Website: bh-photo
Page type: customer-info-address
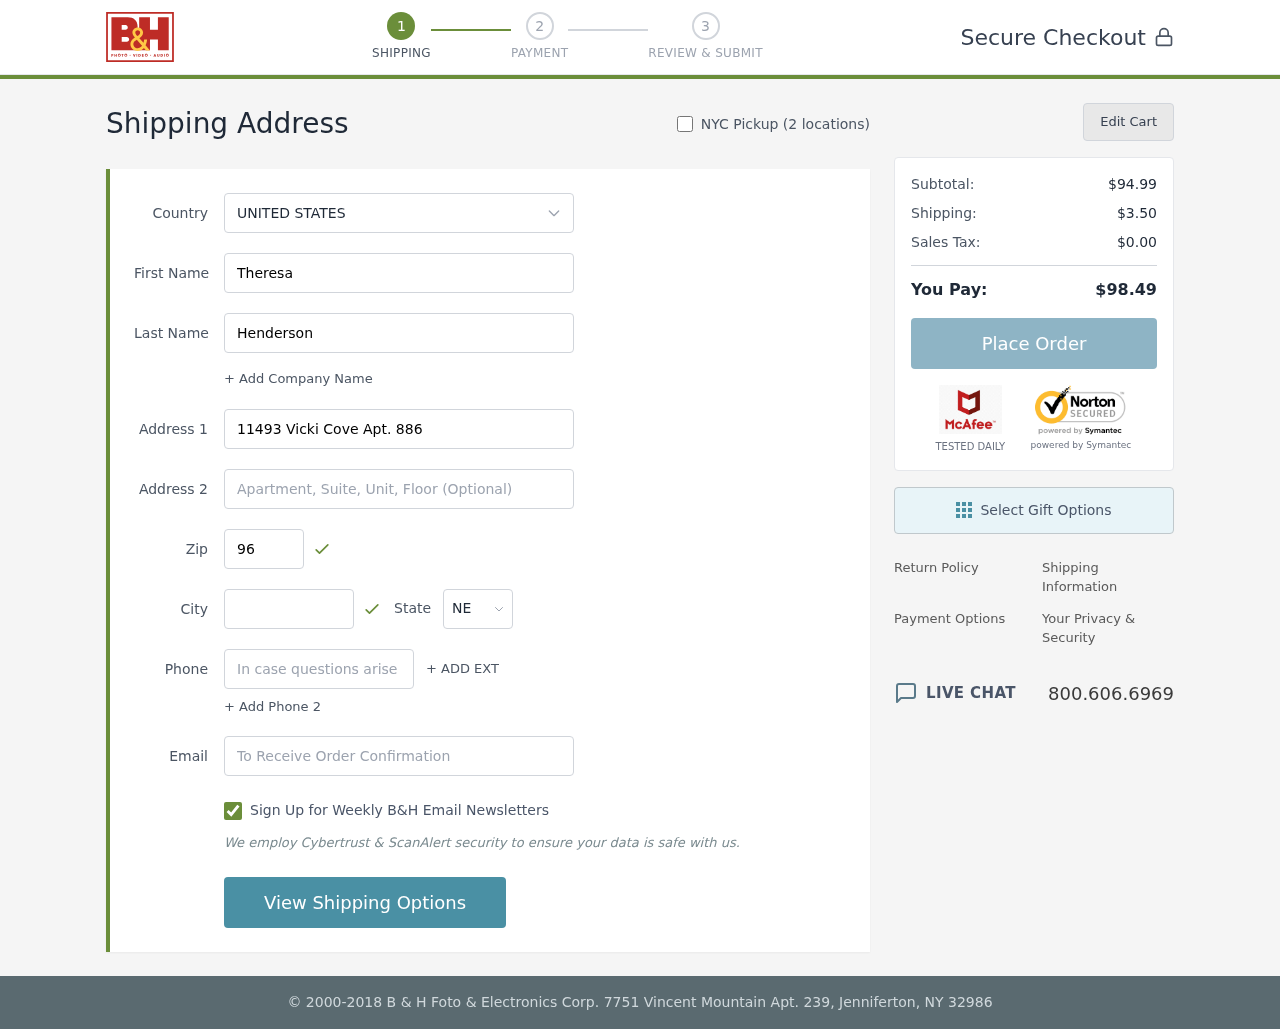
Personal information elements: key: PII_CITY
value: East Brian
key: PII_COUNTRY
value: United States
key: PII_EMAIL
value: thenderson@gmail.com
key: PII_FIRSTNAME
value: Theresa
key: PII_LASTNAME
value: Henderson
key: PII_PHONE
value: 2796385460
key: PII_POSTCODE
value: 96446
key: PII_STATE_ABBR
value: NE
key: PII_STREET
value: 11493 Vicki Cove Apt. 886
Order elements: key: ORDER_SUBTOTAL
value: $94.99
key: ORDER_SHIPPING_COST
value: $3.50
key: ORDER_TAX
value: $0.00
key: ORDER_TOTAL
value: $98.49